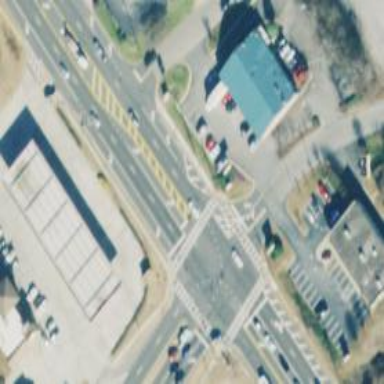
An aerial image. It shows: Marked road crossing.